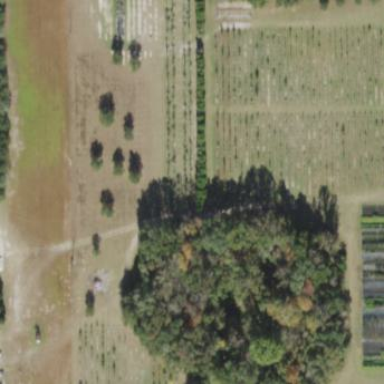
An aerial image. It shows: Plant nursery with trees.